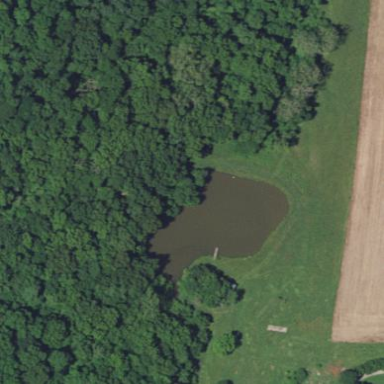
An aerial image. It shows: Pond surrounded by natural water.